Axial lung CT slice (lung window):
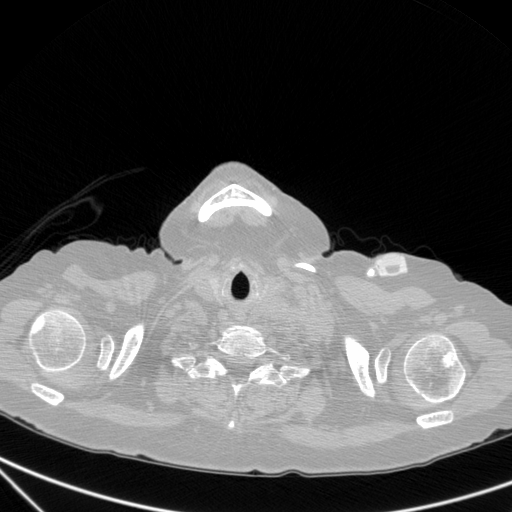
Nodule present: no